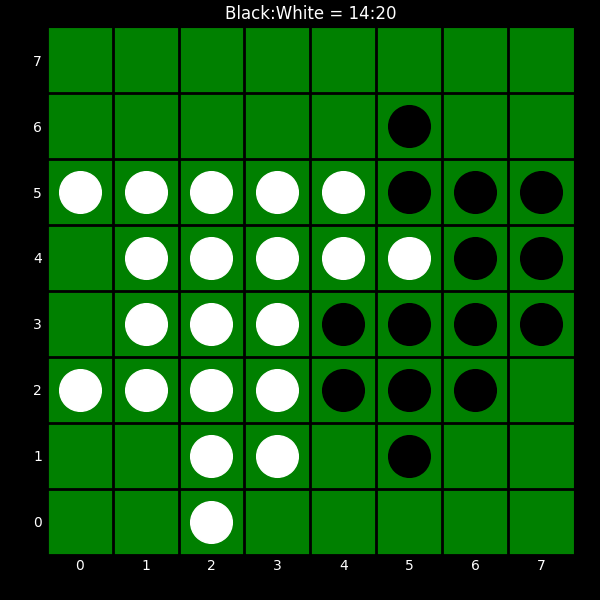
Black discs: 14
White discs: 20